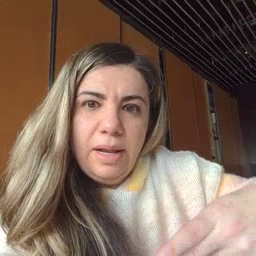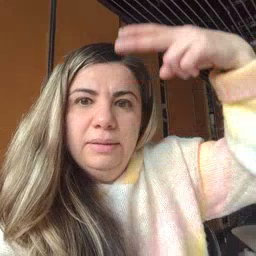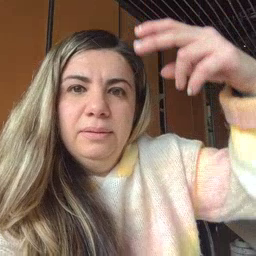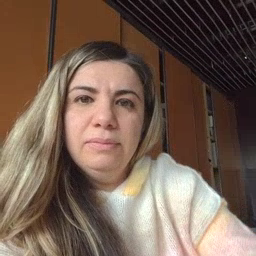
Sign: high